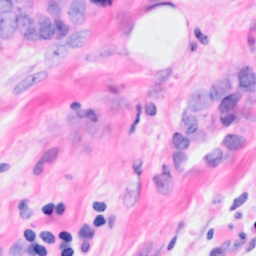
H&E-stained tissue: Breast